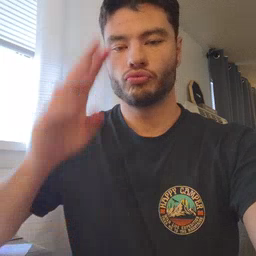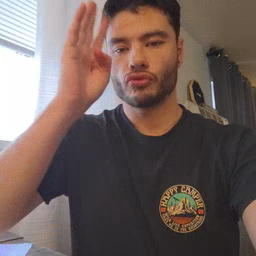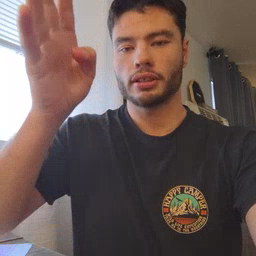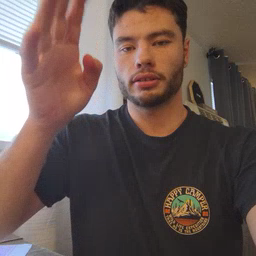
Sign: pretend